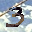
Label: 3